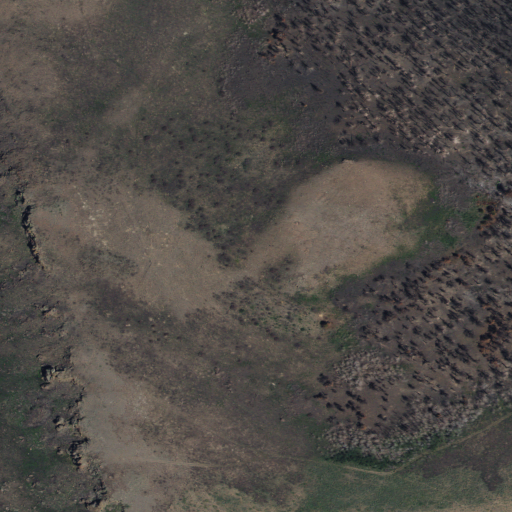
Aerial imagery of mountain in Idaho named Coal Pit Butte containing only grassland